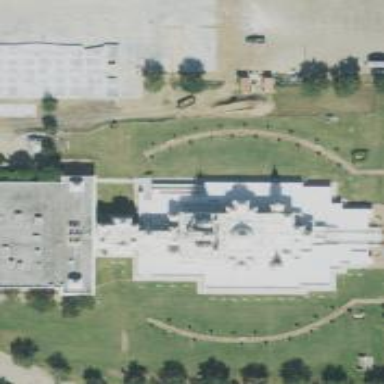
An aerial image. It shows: Place of worship.